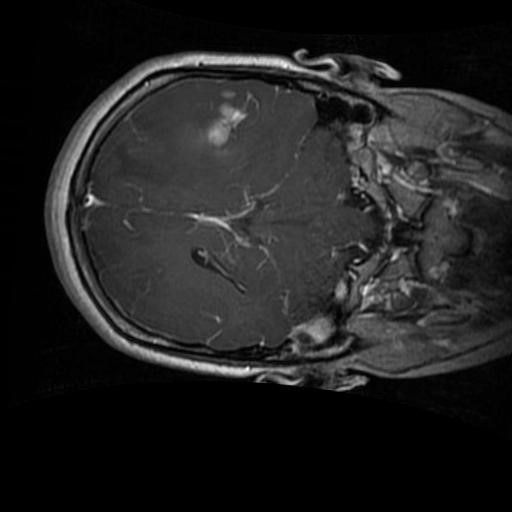
Label: brain_glioma